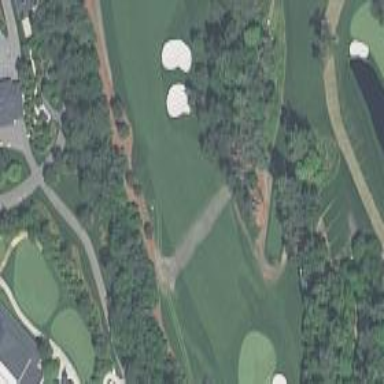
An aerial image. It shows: Rough grassy area used for golf.